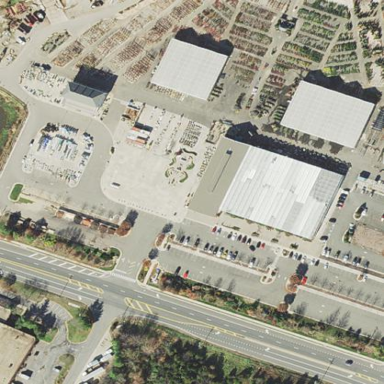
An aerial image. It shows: Plant nursery area.